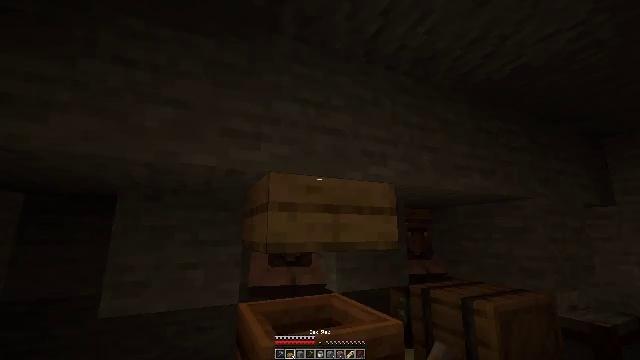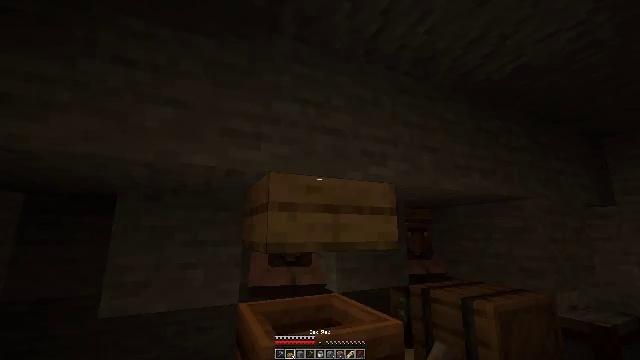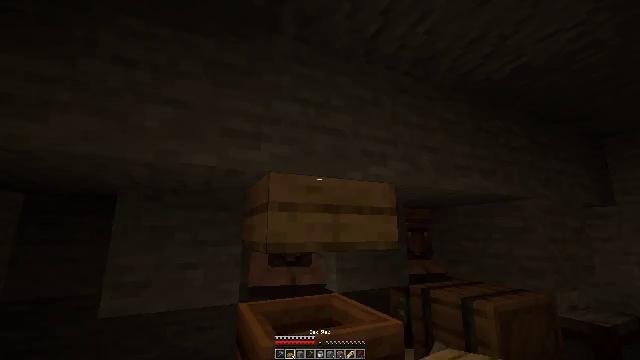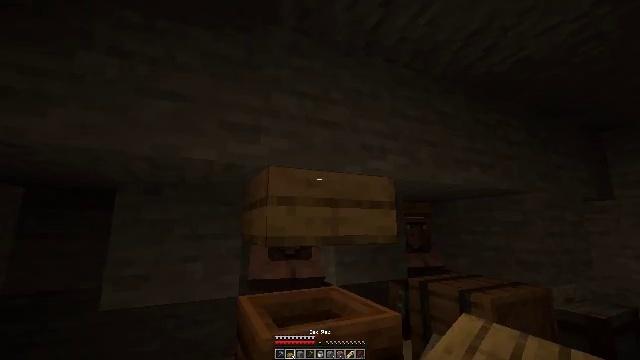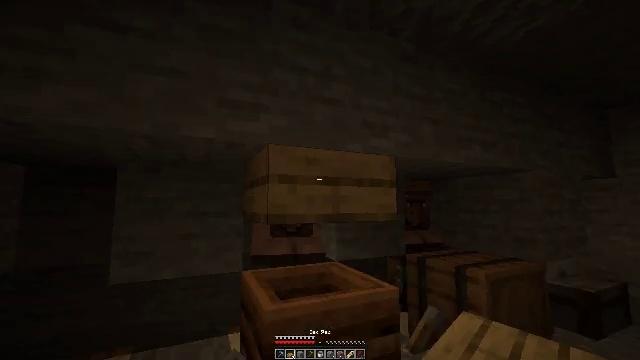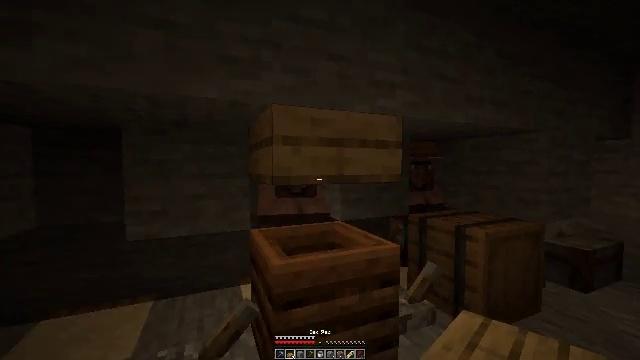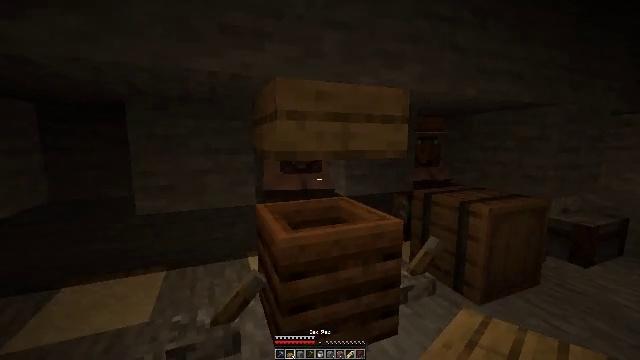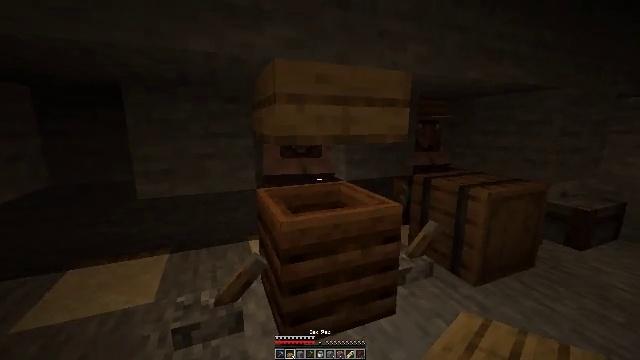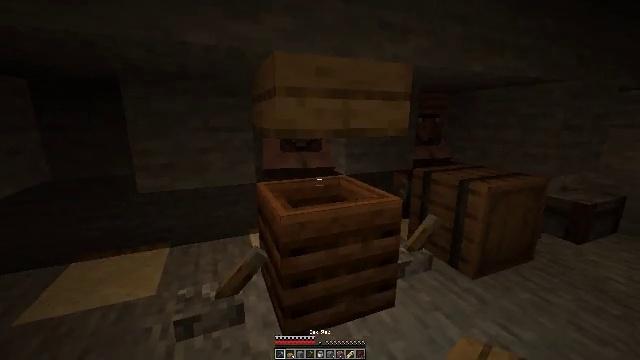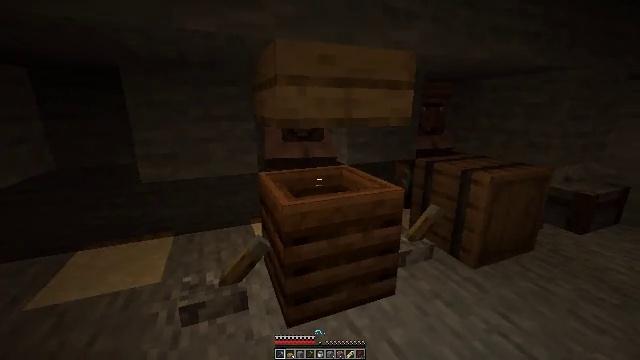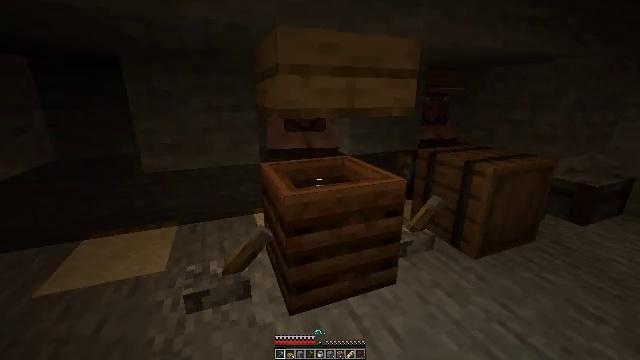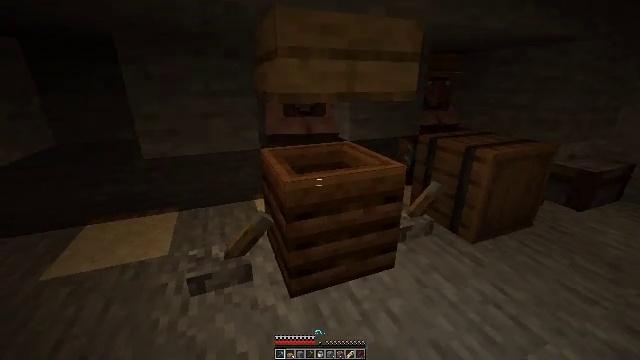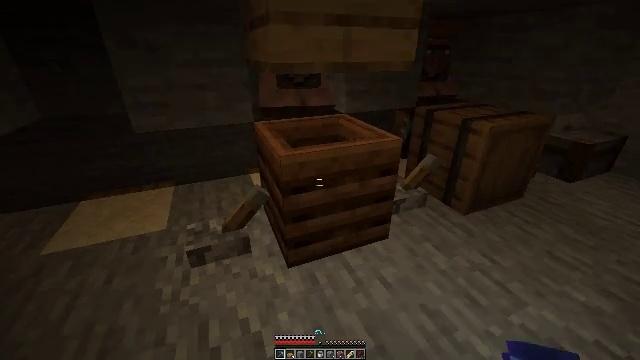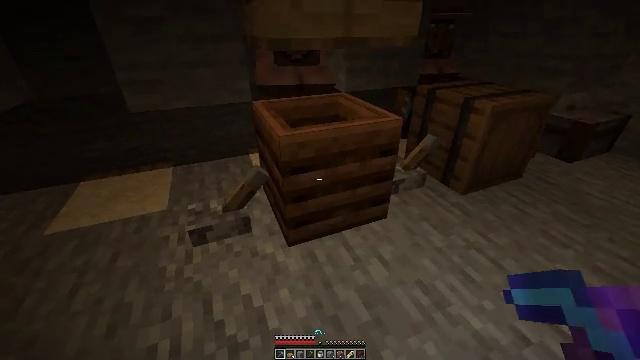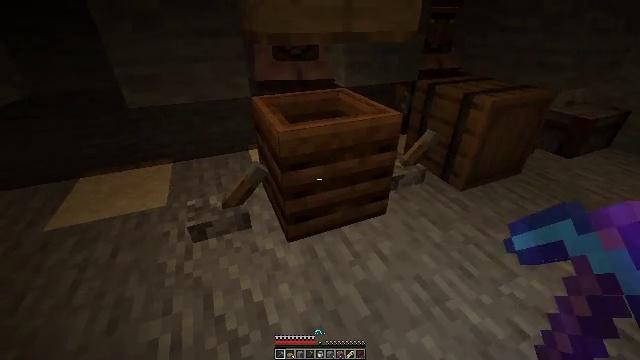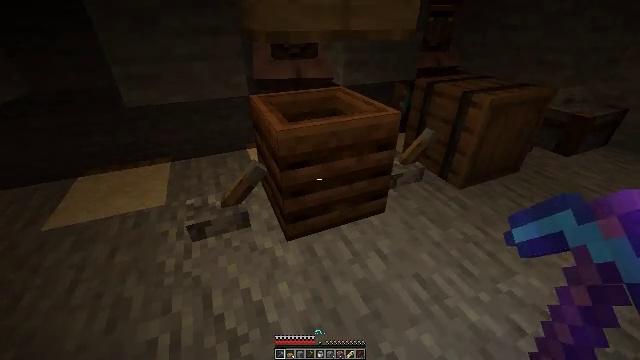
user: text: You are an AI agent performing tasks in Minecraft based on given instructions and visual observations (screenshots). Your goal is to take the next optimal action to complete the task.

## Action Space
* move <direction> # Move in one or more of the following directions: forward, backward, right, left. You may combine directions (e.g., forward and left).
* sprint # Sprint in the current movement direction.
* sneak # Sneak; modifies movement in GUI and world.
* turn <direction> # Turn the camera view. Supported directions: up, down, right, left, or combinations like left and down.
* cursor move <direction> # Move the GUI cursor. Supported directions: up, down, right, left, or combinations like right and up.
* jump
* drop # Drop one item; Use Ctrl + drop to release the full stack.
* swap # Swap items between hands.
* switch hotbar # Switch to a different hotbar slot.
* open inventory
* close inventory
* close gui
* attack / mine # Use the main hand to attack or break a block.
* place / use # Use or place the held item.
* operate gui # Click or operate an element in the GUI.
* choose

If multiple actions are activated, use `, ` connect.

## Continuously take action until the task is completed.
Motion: motion action
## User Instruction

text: Attack the composter to add it to your inventory.
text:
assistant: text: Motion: no_op
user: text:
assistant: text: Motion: no_op
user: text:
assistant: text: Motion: turn down
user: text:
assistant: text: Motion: turn down
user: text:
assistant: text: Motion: turn left and down
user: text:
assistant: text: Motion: turn left and down
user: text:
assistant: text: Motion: turn down
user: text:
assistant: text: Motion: turn down, switch to hotbar 1
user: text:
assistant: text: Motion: turn down, switch to hotbar 1
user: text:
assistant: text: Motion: turn down, switch to hotbar 1
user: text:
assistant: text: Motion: turn down
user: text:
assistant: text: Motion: turn right and down
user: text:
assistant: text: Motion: turn down
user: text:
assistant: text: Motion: no_op
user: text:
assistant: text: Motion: no_op
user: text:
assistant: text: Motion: no_op
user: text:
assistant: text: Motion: turn right and down
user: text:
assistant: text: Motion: turn right and down
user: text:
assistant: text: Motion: turn right and down
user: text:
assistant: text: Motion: turn down
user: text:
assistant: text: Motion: no_op
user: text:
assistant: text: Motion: no_op
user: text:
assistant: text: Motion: no_op
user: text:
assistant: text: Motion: no_op
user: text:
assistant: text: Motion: no_op
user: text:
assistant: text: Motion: no_op
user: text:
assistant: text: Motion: switch to hotbar 3
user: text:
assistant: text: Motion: switch to hotbar 3
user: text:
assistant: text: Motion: switch to hotbar 3
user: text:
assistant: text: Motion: no_op